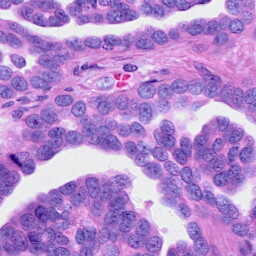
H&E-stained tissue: Ovarian